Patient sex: M
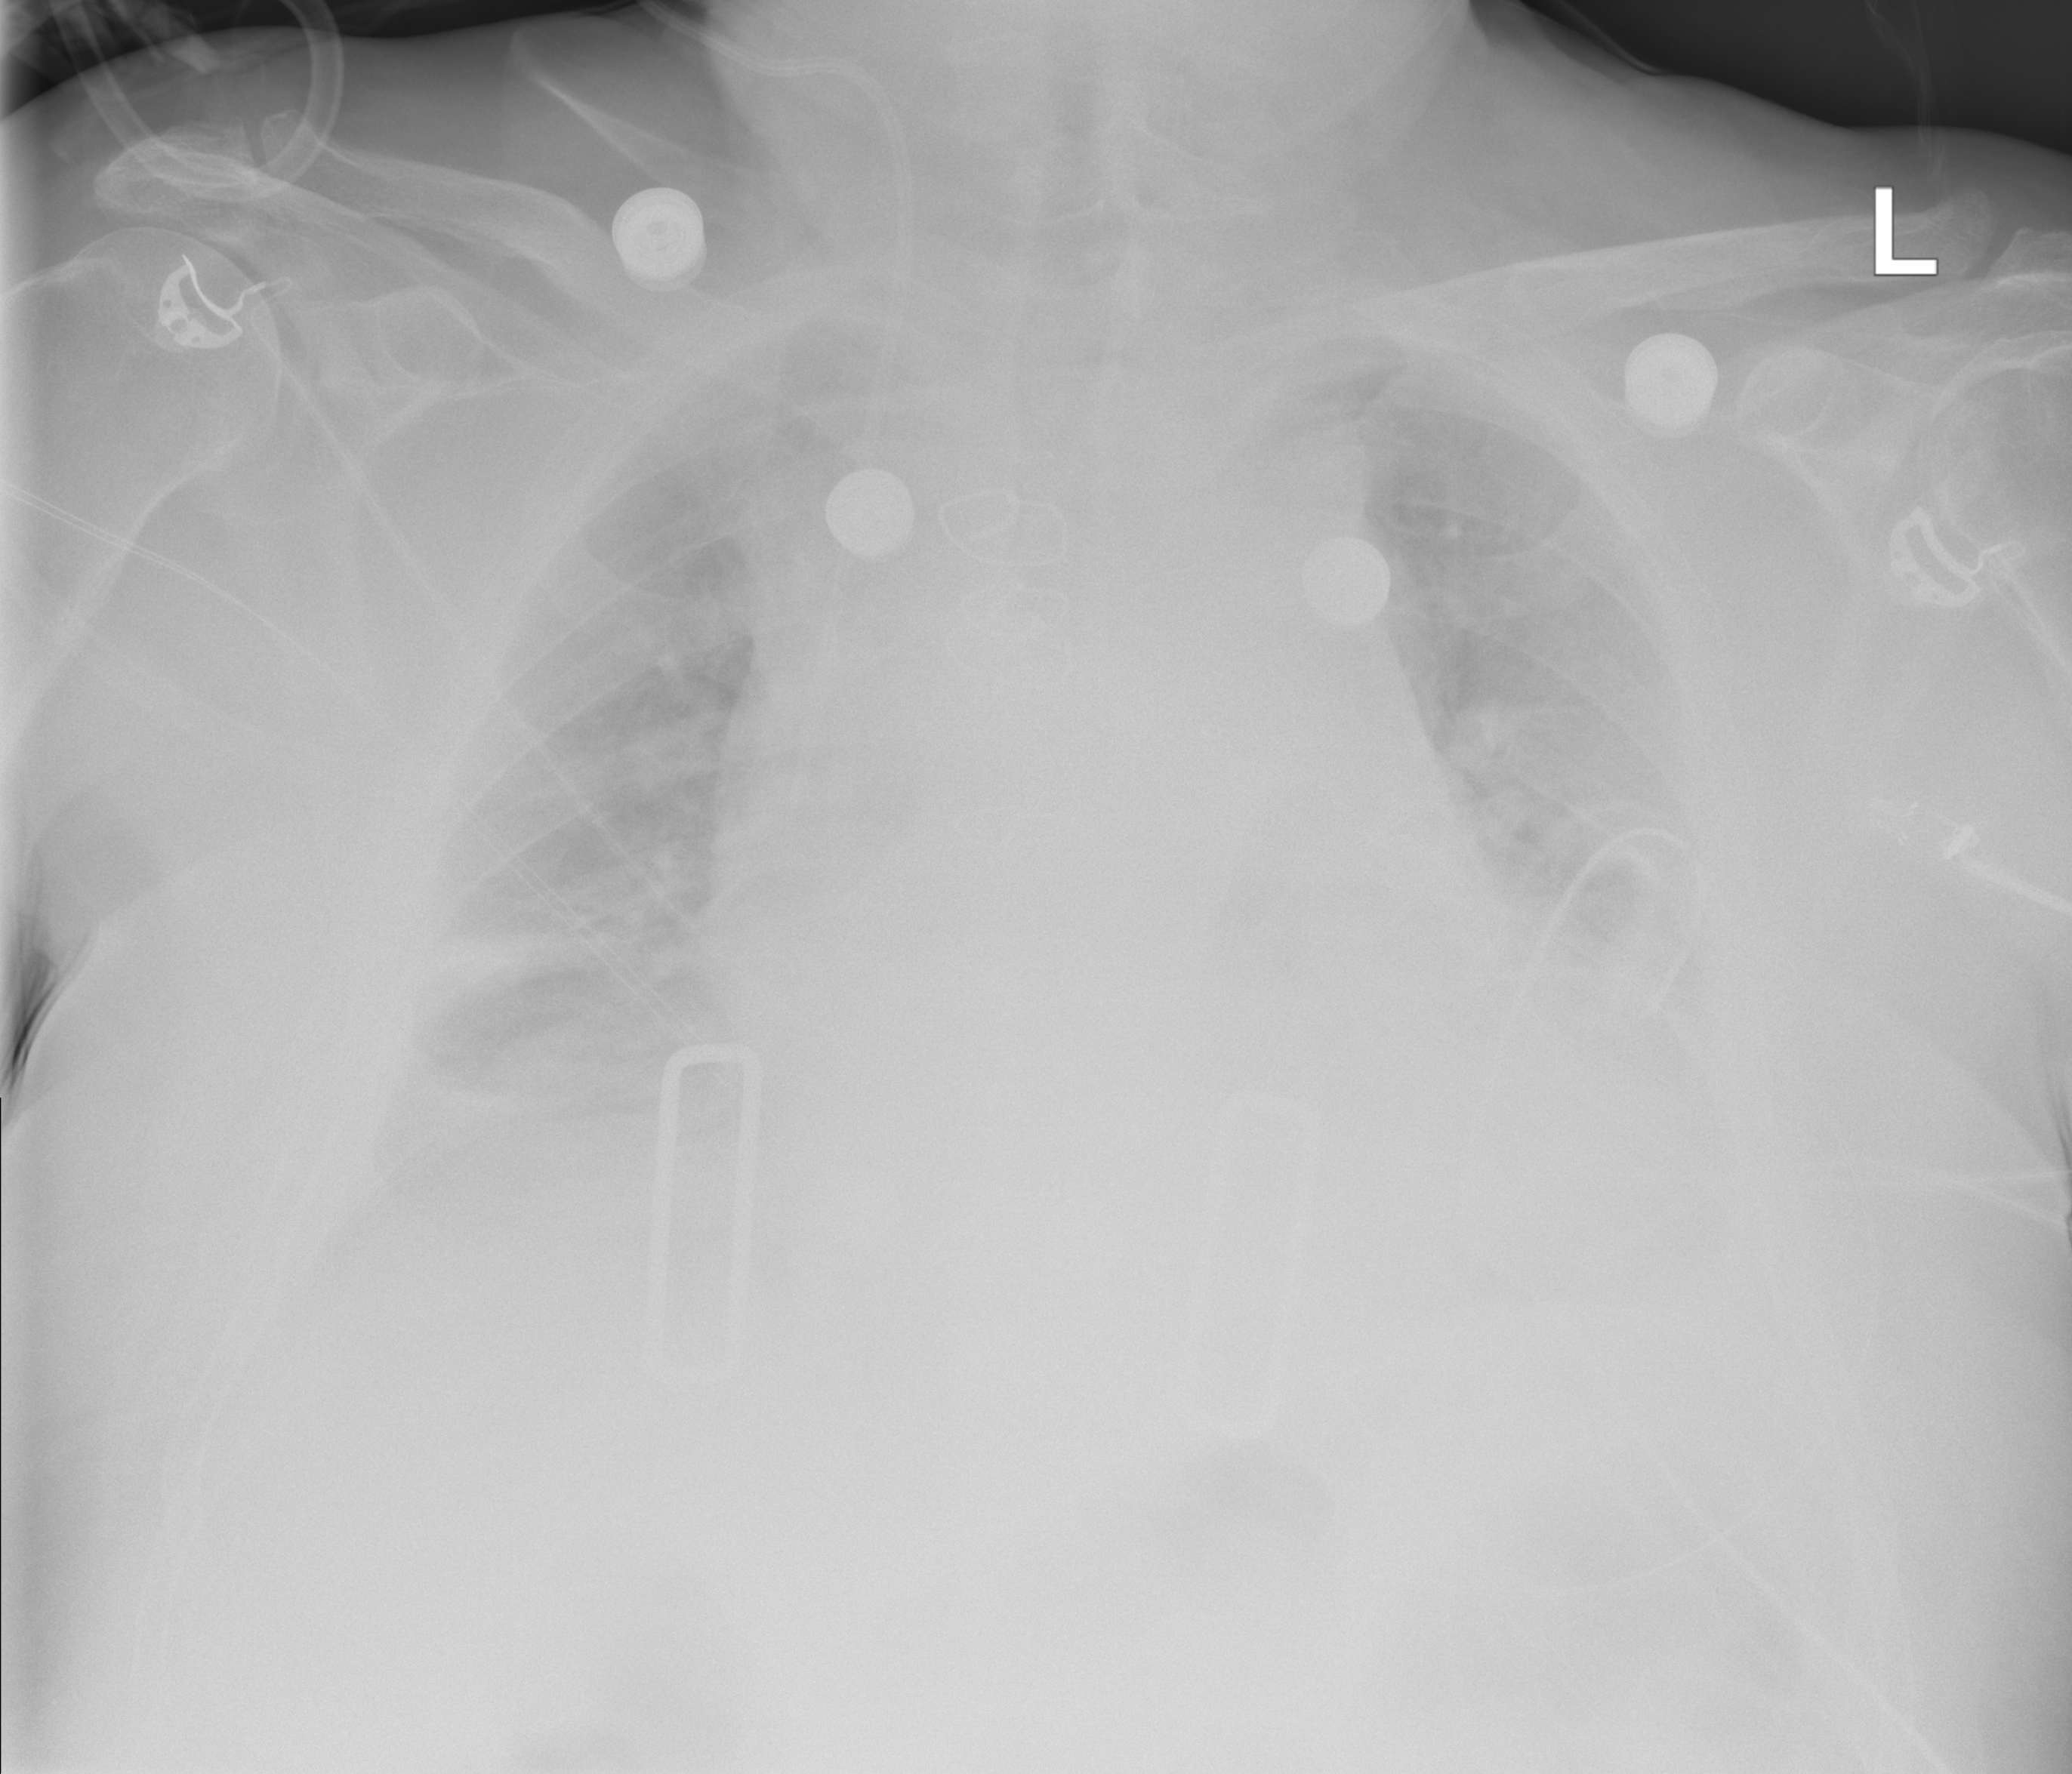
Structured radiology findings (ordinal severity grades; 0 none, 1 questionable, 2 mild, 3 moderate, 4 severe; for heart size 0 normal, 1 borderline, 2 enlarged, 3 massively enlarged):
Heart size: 2
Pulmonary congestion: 2
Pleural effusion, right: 1
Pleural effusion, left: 2
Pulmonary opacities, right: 1
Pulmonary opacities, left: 1
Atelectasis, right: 1
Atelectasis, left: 2